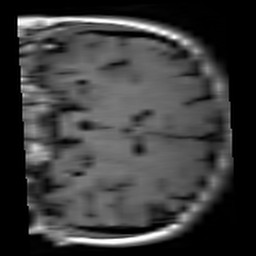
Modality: T1w
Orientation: coronal
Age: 22
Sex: female
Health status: healthy
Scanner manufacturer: siemens
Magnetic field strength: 3 T
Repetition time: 4.1 s
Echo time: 0.0085 s